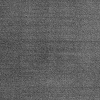
Atmospheric dust classification: dusty